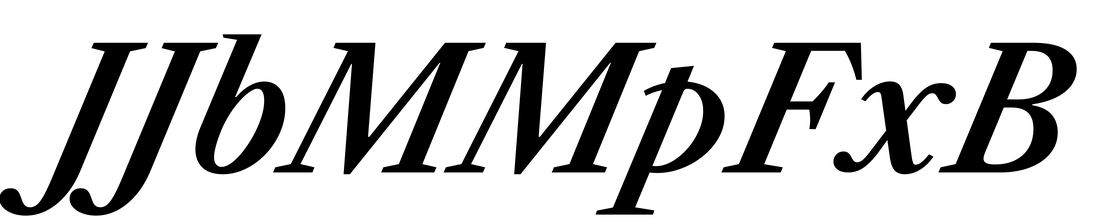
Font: LibreCaslonText-Italic_SemiBold_Italic